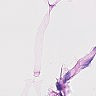
Metastatic tissue present: no